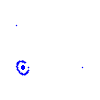
Particle: pion